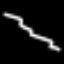
Label: squiggle